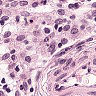
Metastatic tissue present: no